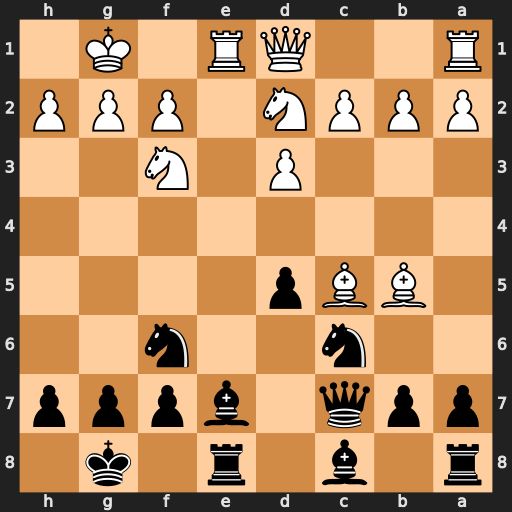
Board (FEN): r1b1r1k1/ppq1bppp/2n2n2/1BBp4/8/3P1N2/PPPN1PPP/R2QR1K1
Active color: b
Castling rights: -
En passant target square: -
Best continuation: Bxc5 Rxe8+ Nxe8